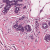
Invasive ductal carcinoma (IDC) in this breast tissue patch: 0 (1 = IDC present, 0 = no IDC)